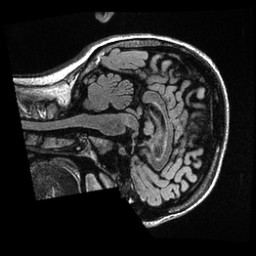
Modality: T1w
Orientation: sagittal
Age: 22
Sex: female